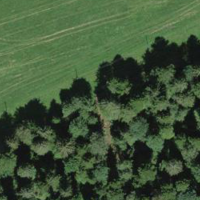
EUNIS habitat code: 43
Species observed at this site:
Milvus milvus
Buteo buteo
Garrulus glandarius